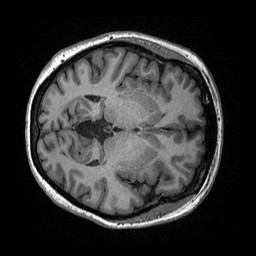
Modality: T1w
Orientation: axial
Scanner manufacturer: ge
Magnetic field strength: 3 T
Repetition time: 2.349 s
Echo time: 0.002968 s